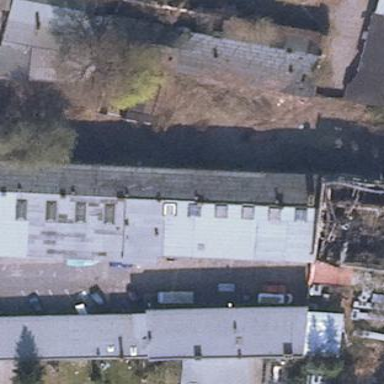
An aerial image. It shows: Industrial building with gabled roof.